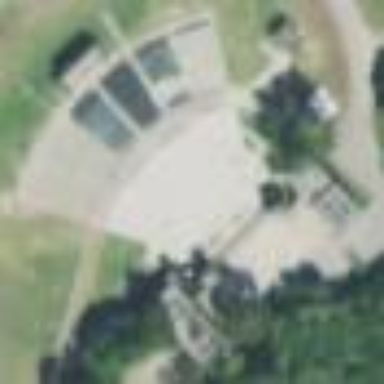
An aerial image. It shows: Theatre.